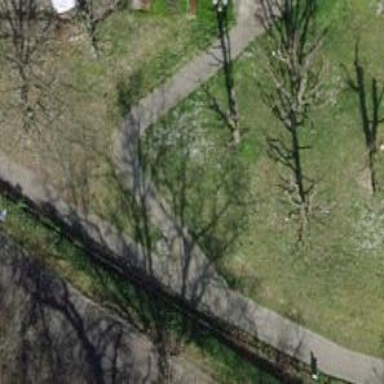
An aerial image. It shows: Footway with surface made of sett.